Aerial crown-view tile of a tropical tree (Barro Colorado Island, Panama), acquired 20250414:
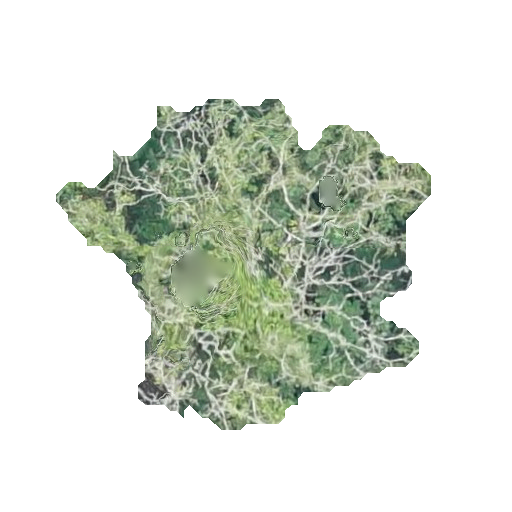
Species: Lonchocarpus heptaphyllus
GBIF accepted scientific name: Lonchocarpus heptaphyllus
Crown area: 117.635 m²